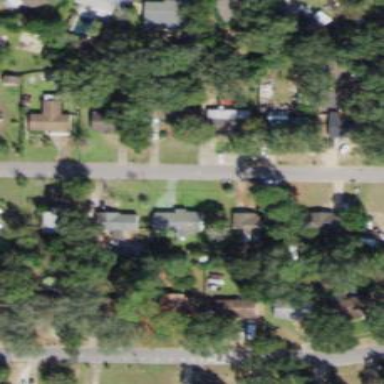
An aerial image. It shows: Single-family residential area.